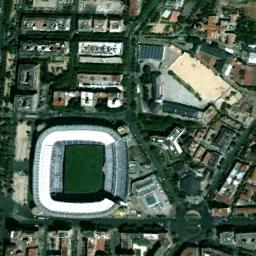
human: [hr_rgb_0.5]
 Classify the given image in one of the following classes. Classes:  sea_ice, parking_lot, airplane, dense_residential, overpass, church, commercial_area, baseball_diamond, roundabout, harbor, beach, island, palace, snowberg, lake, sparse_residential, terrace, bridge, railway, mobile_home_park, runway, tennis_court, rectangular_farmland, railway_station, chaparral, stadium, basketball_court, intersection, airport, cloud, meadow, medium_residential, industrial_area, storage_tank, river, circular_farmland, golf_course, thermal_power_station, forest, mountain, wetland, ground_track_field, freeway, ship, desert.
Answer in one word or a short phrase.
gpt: stadium